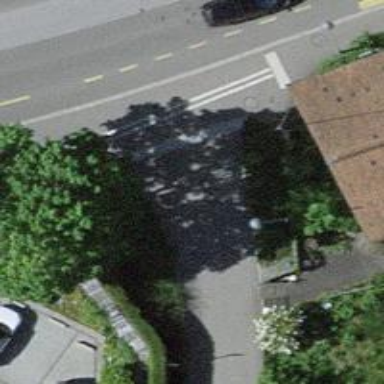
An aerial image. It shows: Bollard.